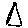
Label: triangle